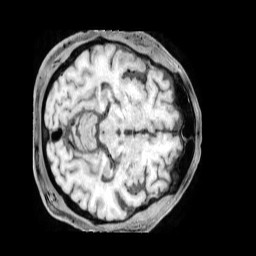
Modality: T1w
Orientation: axial
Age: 79
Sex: male
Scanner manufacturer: philips
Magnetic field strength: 3 T
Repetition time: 0.6 s
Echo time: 0.02833 s